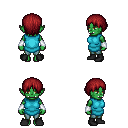
a pixel art fantasy rpg character, female body template, orc, green skin, teal tunic, teal pants, brunette plain hairstyle, white cloth bracers, black shoes, four views (front, back, left, right), 2x2 character sprite sheet, small pixel art, hard edges, no anti-aliasing